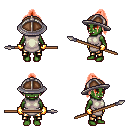
a pixel art fantasy rpg character, female body template, orc, green skin, white tunic, gold greaves, red long topknot hairstyle, chain helm, gold gloves, spear, four views (front, back, left, right), 2x2 character sprite sheet, small pixel art, hard edges, no anti-aliasing